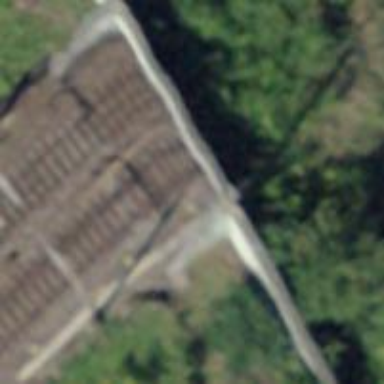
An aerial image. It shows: Railway switch.